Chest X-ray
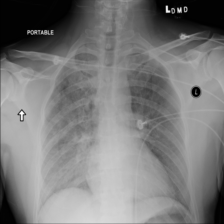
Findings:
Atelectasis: negative
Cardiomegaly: negative
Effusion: negative
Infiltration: negative
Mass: negative
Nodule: negative
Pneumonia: negative
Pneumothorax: negative
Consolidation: negative
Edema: positive
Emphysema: negative
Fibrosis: negative
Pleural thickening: negative
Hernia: negative